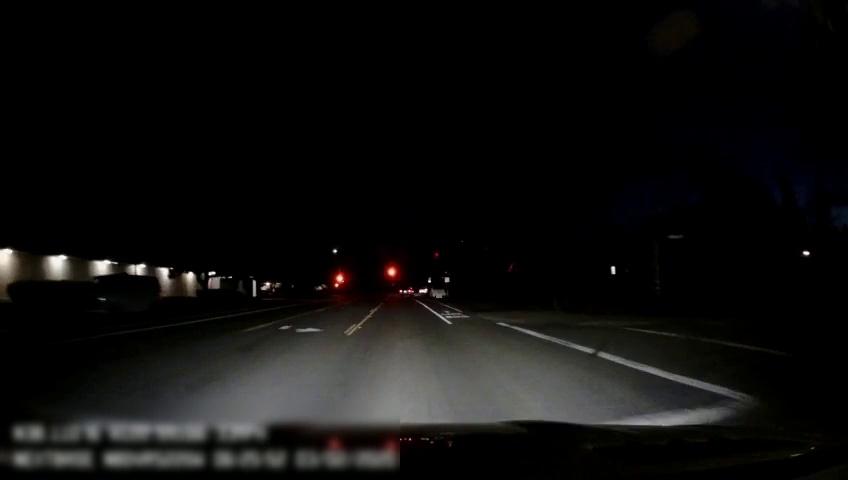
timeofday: Night
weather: Other
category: Drivable Space
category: Vehicles | SUV
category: Vehicles | Truck
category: Lanes | Current Lane
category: Lanes | Alternate Lane
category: Lanes | Current Lane
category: Lanes | Alternate Lane
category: Lanes | Alternate Lane
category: Lanes | Alternate Lane